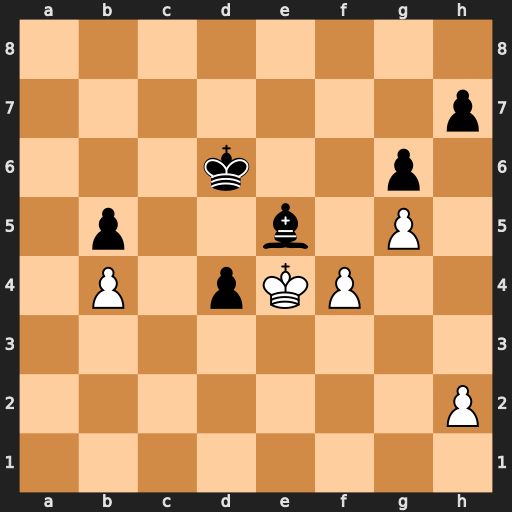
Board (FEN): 8/7p/3k2p1/1p2b1P1/1P1pKP2/8/7P/8
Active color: w
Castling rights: -
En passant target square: -
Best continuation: fxe5+ Ke6 Kxd4